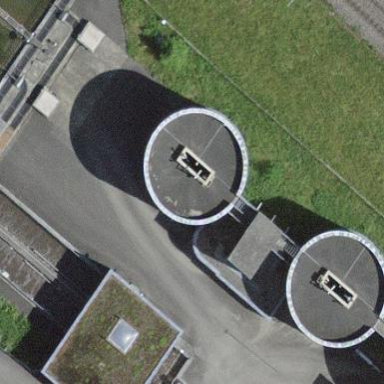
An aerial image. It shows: Silo.